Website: walmart
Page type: newsletter-management
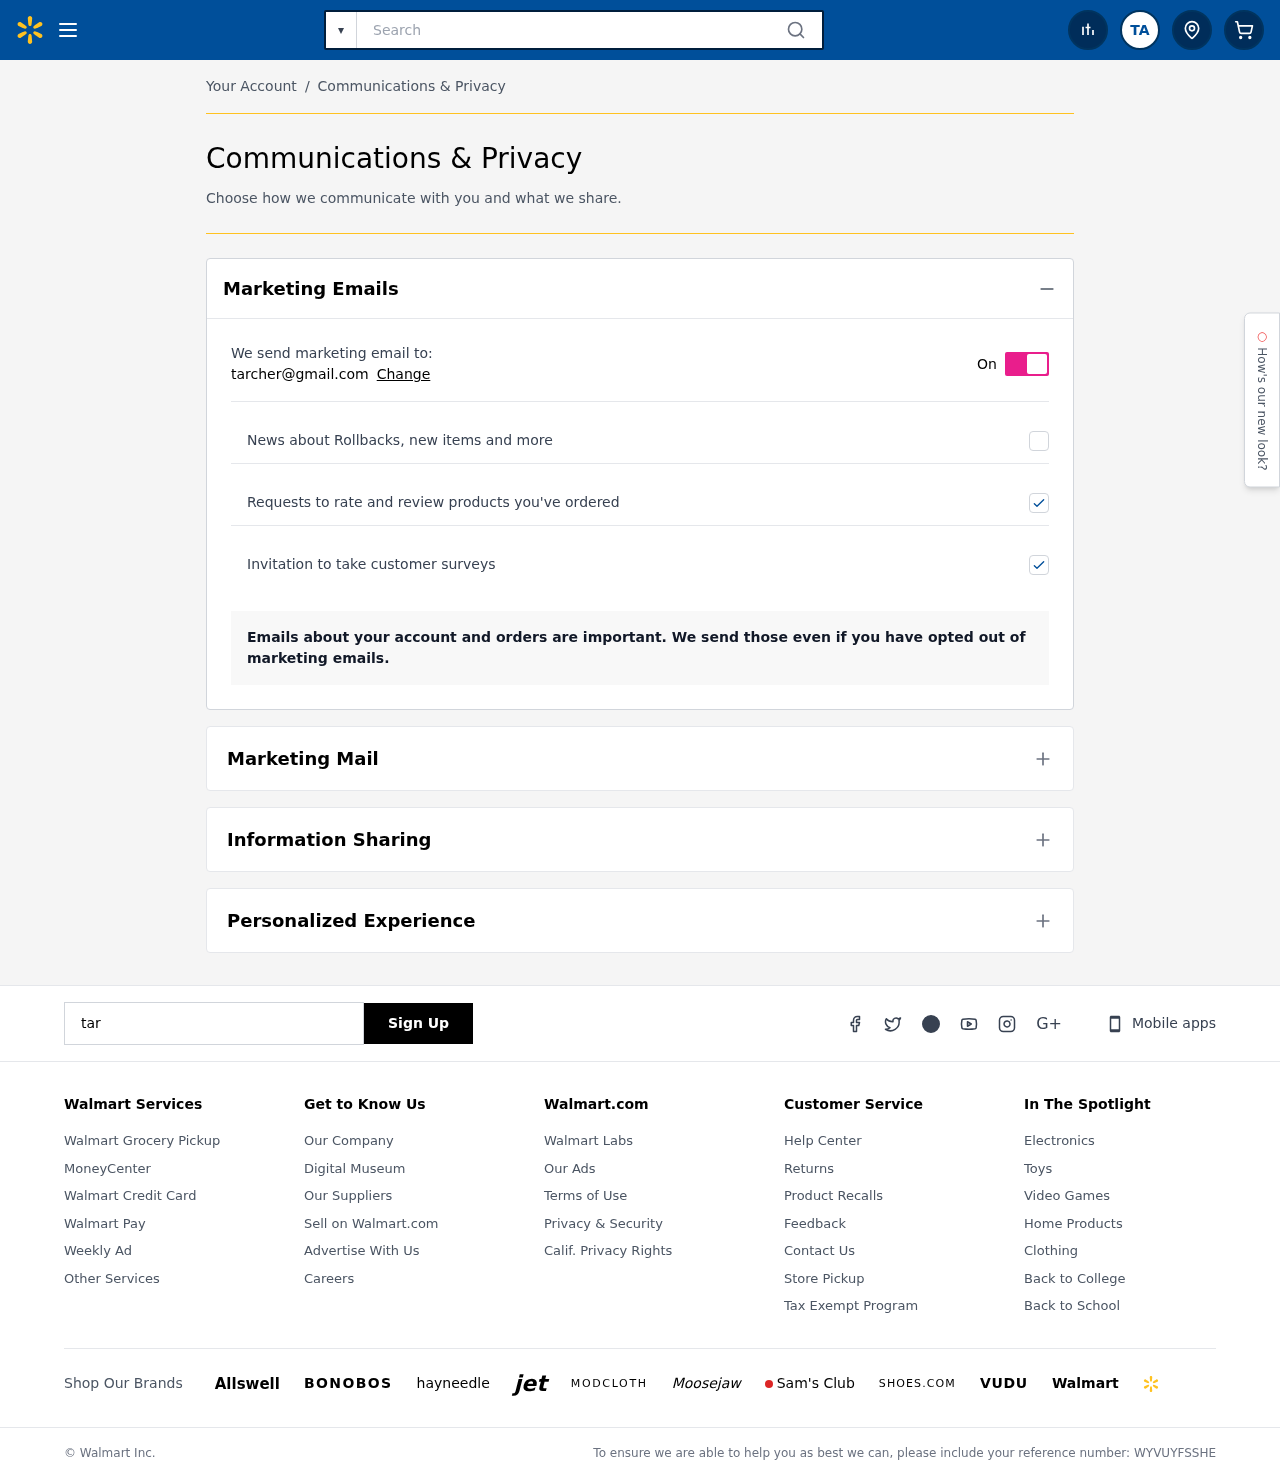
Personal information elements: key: PII_EMAIL
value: tarcher@gmail.com
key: PII_INITIALS
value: TA
Search elements: key: HEADER_SEARCH
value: Search